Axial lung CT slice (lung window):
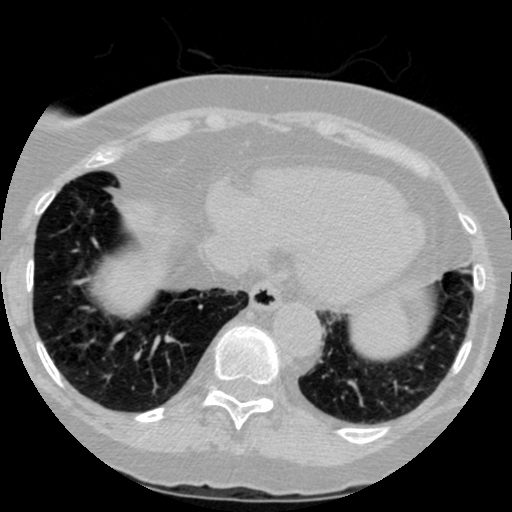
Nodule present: no